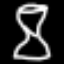
Label: hourglass